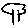
Label: tree